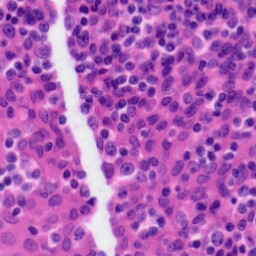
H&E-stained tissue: Tonsil